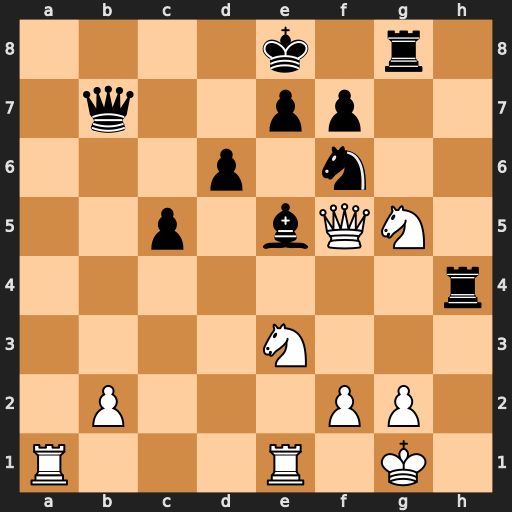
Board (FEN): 4k1r1/1q2pp2/3p1n2/2p1bQN1/7r/4N3/1P3PP1/R3R1K1
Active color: w
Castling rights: -
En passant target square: -
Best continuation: Ra7 Rxg5 Rxb7